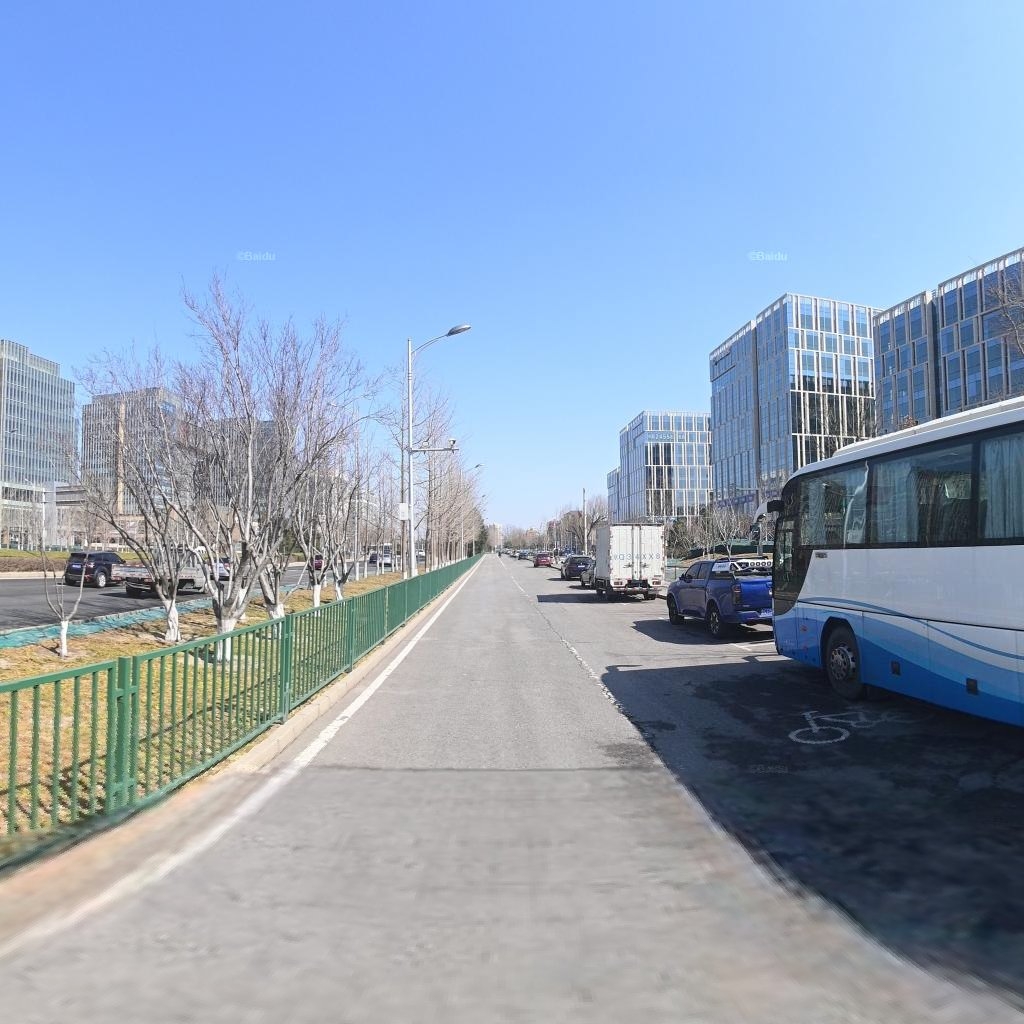
Region: Haidian
Road damage annotations: longitudinal crack